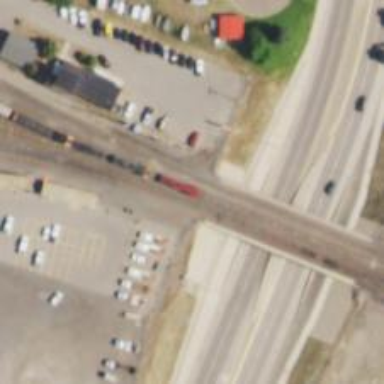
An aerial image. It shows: Railway siding with rails.